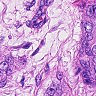
Metastatic tissue present: yes